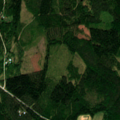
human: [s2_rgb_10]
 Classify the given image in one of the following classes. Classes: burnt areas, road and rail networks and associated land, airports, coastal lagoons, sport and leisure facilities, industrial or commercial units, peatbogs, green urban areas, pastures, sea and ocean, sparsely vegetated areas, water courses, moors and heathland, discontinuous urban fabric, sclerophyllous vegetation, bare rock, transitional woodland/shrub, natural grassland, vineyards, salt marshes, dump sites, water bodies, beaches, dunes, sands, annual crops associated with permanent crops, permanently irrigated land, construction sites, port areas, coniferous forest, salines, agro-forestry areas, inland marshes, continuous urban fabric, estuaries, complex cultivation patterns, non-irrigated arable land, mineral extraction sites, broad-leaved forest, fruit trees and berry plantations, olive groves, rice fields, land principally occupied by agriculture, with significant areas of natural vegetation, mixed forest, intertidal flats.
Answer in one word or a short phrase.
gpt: mixed forest, transitional woodland/shrub